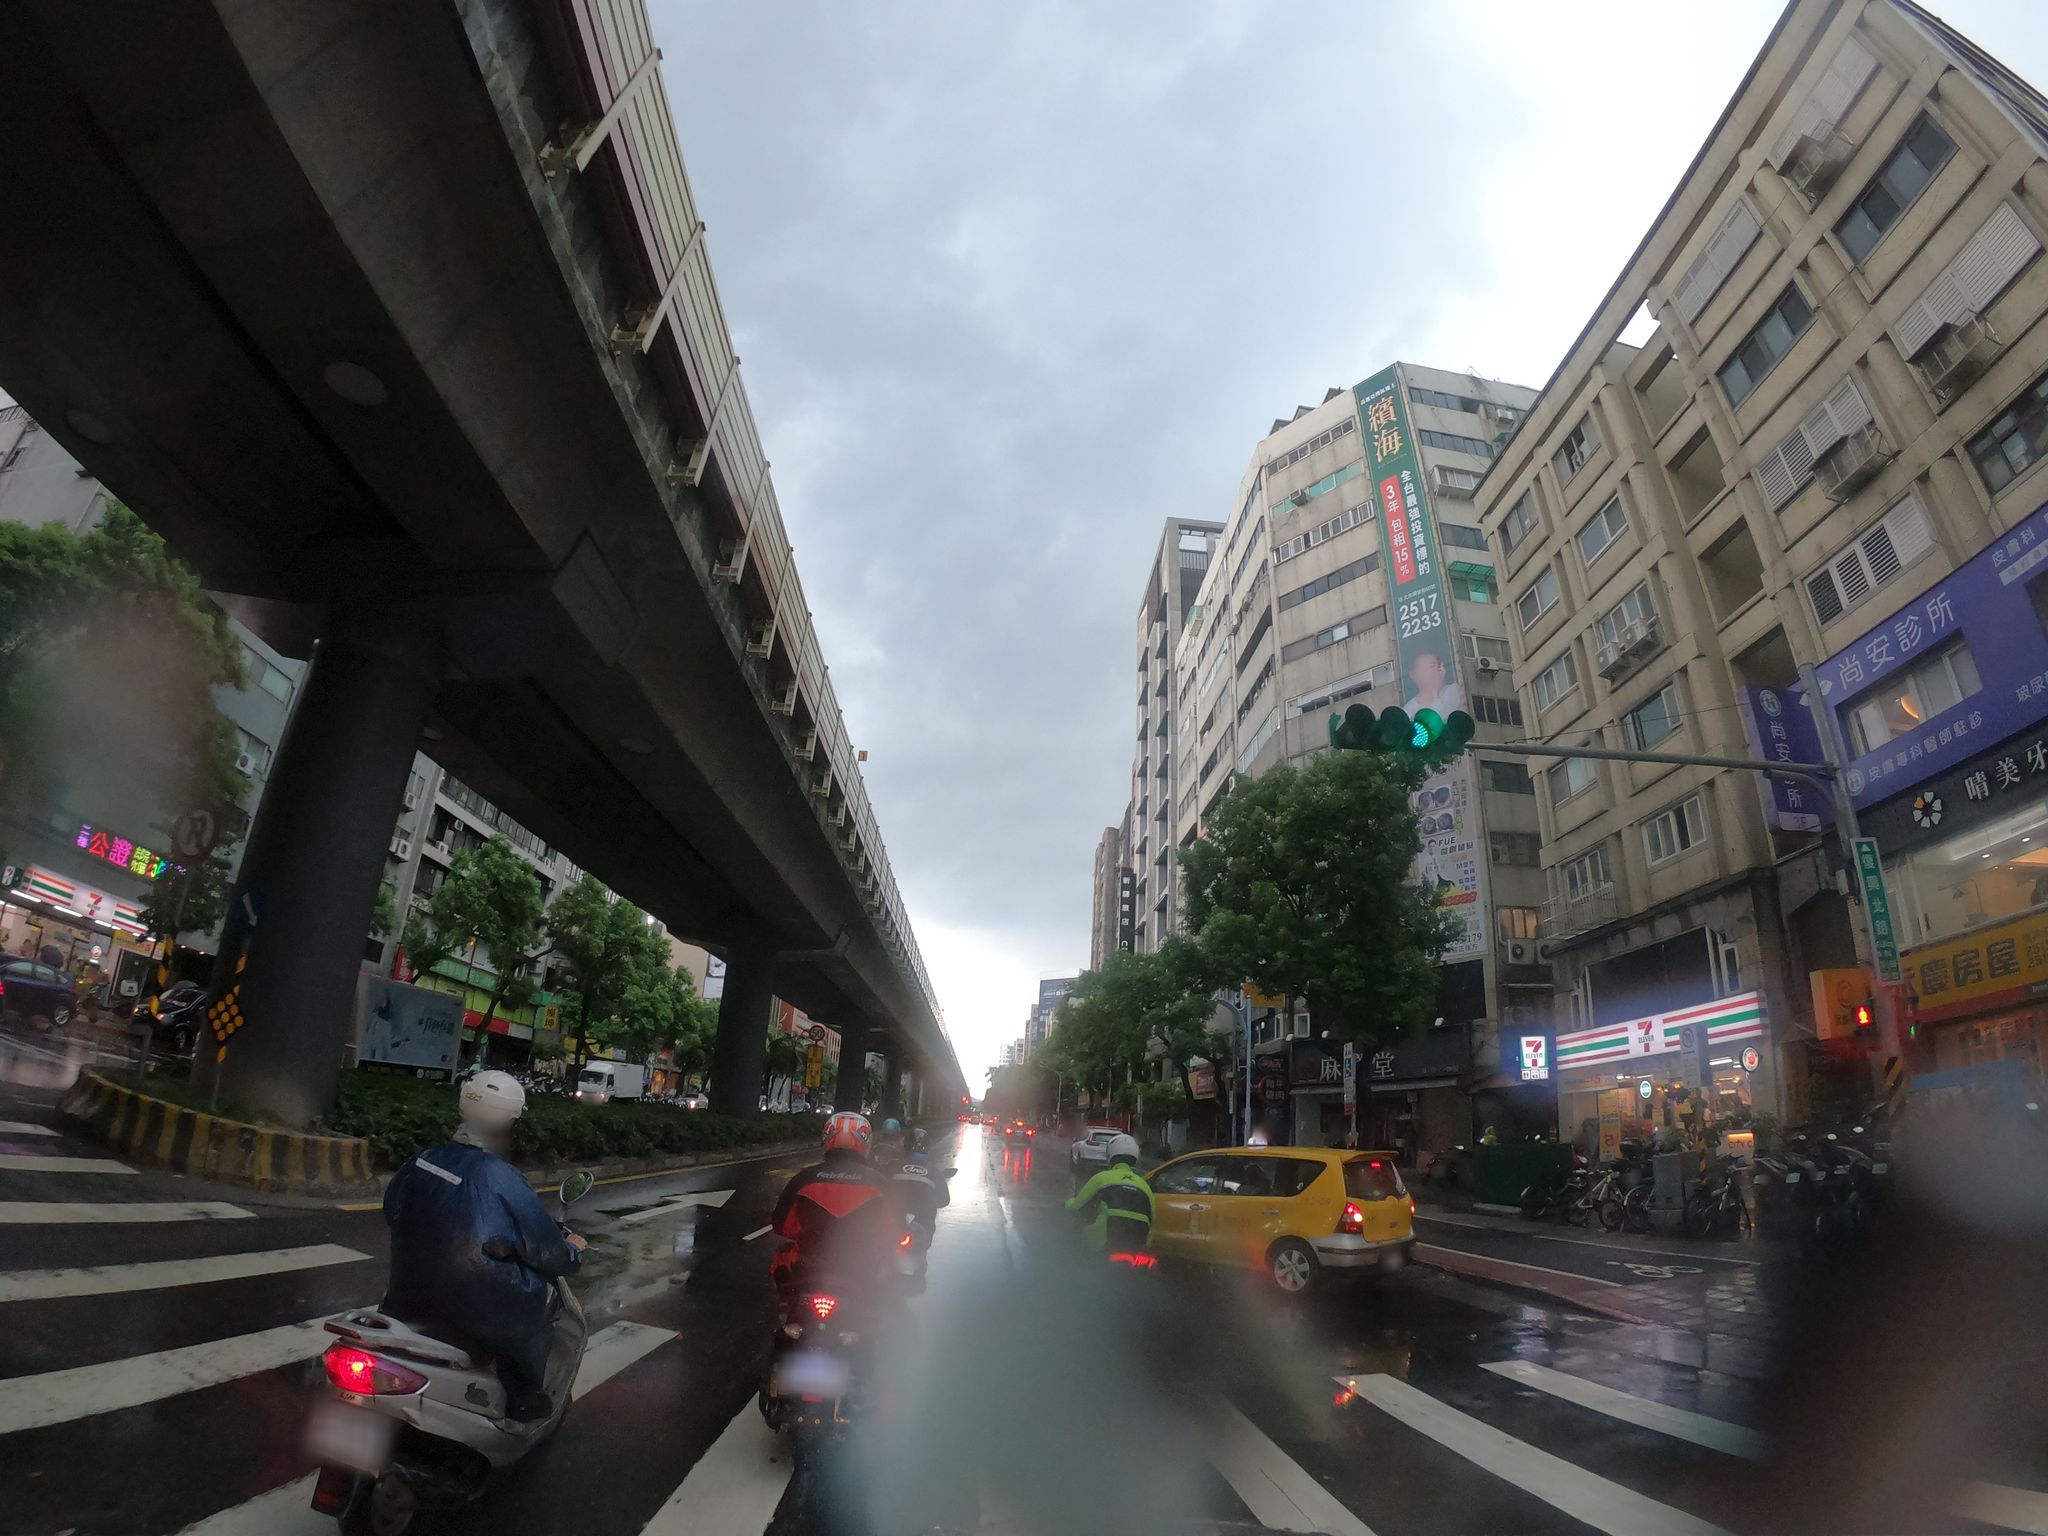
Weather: rainy
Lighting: day
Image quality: good
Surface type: driving surface
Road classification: tertiary
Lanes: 6
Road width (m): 2.0
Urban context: urban centre
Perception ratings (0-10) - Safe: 3.3, Lively: 8.63, Beautiful: 7.41, Boring: 1.14, Depressing: 2.33, Wealthy: 7.28